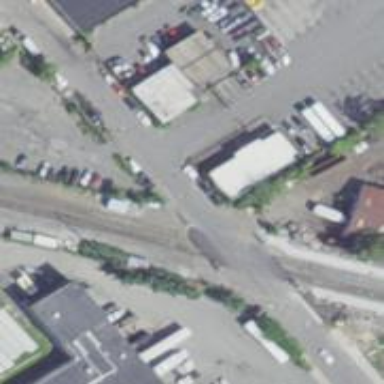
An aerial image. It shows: Level crossing along the railway.